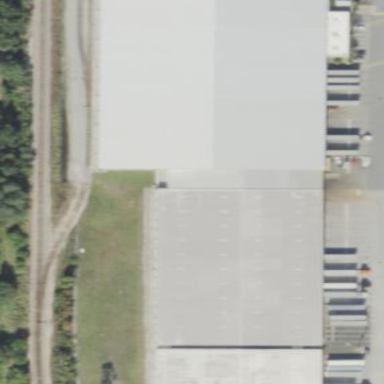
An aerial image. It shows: Warehouse.